Aerial crown-view tile of a tropical tree (Barro Colorado Island, Panama), acquired 20250915:
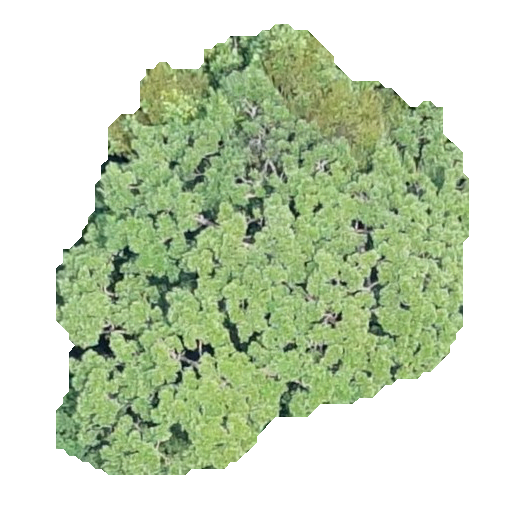
Species: Simarouba amara
GBIF accepted scientific name: Simarouba amara
Crown area: 194.574 m²